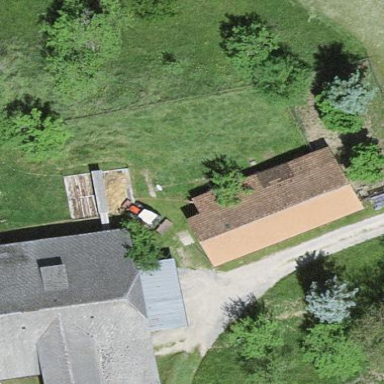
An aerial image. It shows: Rural barn.